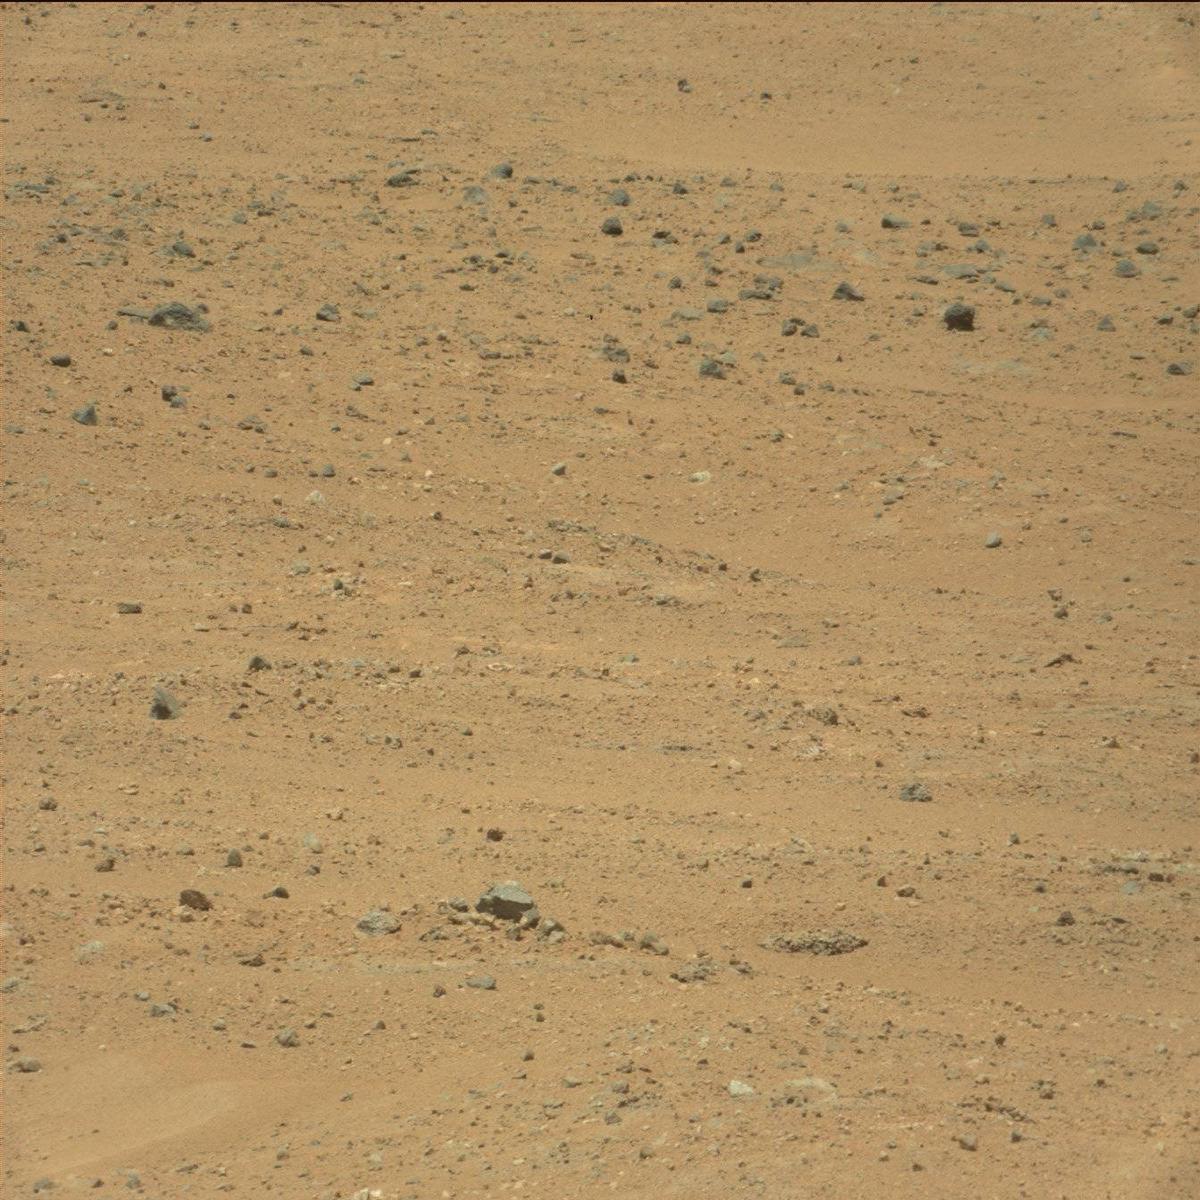
Terrain classes present: Bedrock, Rock, Sand / Soil